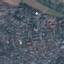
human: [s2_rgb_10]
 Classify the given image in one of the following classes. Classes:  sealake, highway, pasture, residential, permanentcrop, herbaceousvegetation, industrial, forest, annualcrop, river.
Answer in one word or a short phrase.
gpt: Residential